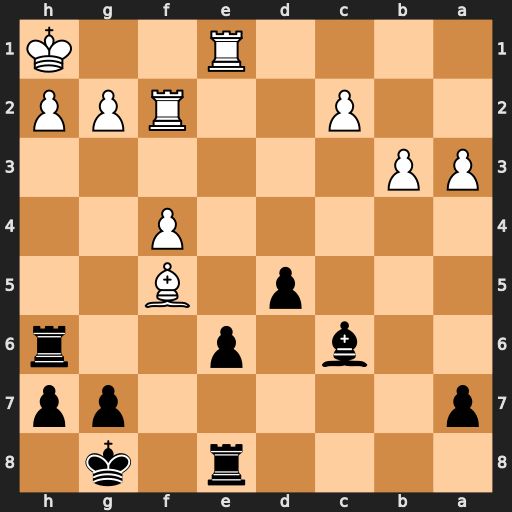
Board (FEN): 4r1k1/p5pp/2b1p2r/3p1B2/5P2/PP6/2P2RPP/4R2K
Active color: b
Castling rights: -
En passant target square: -
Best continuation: exf5 Rxe8+ Bxe8